Chest X-ray. View position: PA
Patient age: 80
Patient sex: M
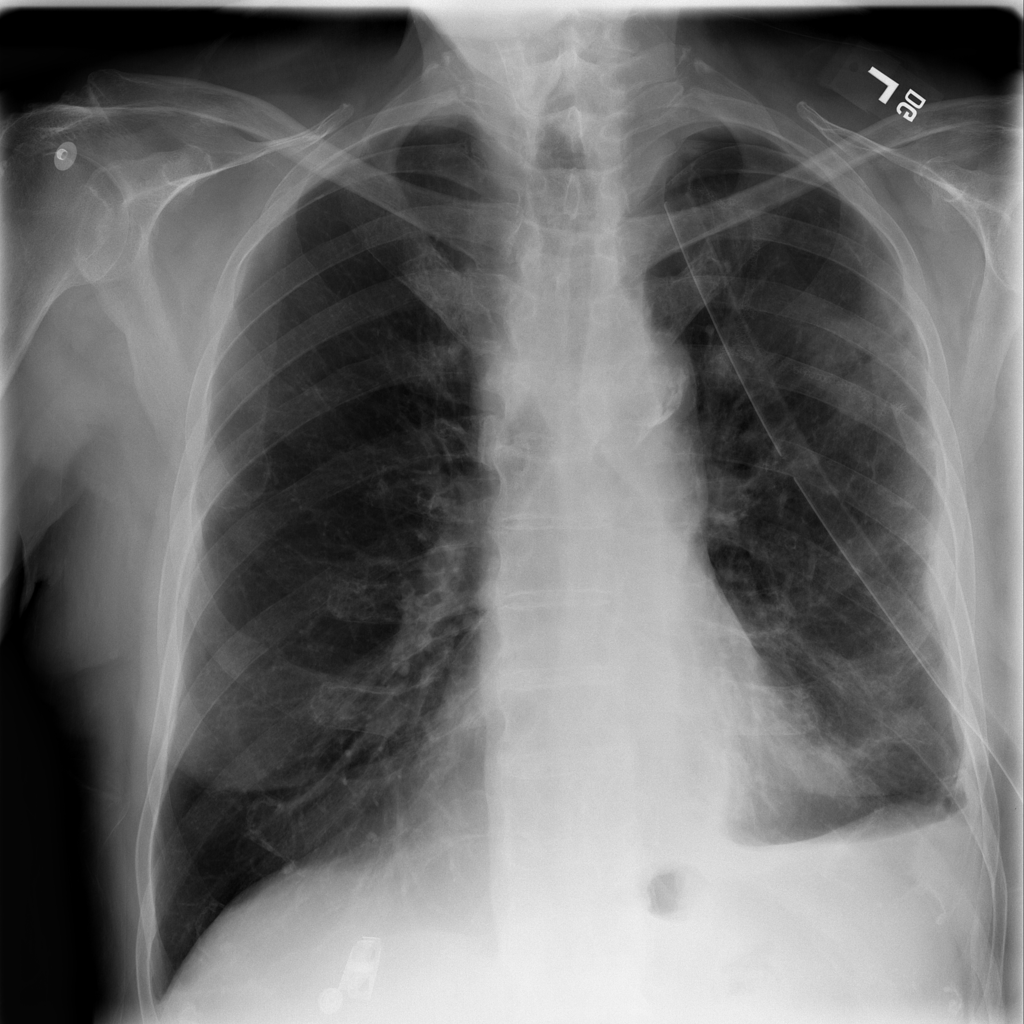
Finding: Pneumothorax